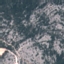
Land use / land cover class: HerbaceousVegetation